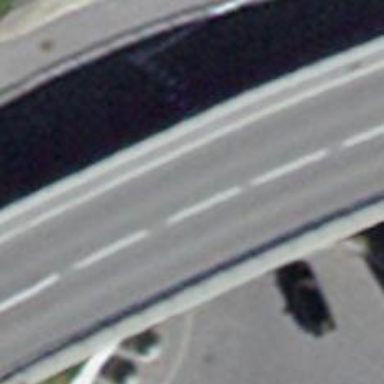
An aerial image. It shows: Primary highway bridge.